九年级 · 立体几何学
(本题3分)（2021$cdot$浙江杭州$cdot$九年级期中）如图,四边形$ABCD$内接于$odotO$.若$angleBOD=160^{circ}$,则$angleBCD$的度数是$qquad$
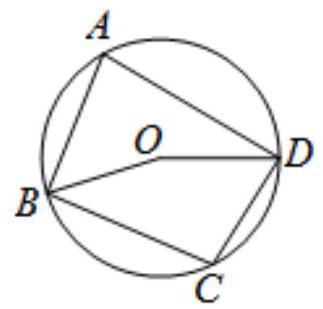
答案: $100^{circ}$
解析: 【分析】先根据圆周角定理求出$angleA$的度数,再由圆内接四边形的性质求出$angleBCD$的度数即可.【详解】解:$becauseangleBOD=160^{circ}$,$thereforeangleA=80^{circ}$.$because$四边形$ABCD$内接于$odotO$,$thereforeangleBCD=180^{circ}-angleA=180^{circ}-80^{circ}=100^{circ}$.故答案为:$100^{circ}$.【点睛】本题考查的是圆内接四边形的性质,圆周角定理,熟知圆内接四边形的对角互补是解答此题的关键.